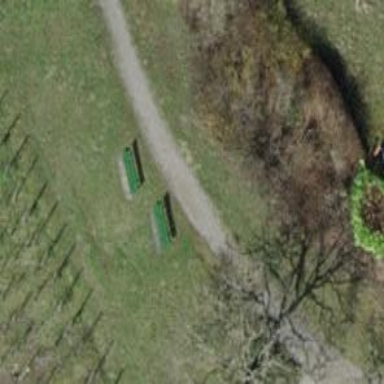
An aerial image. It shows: Bench for seating.